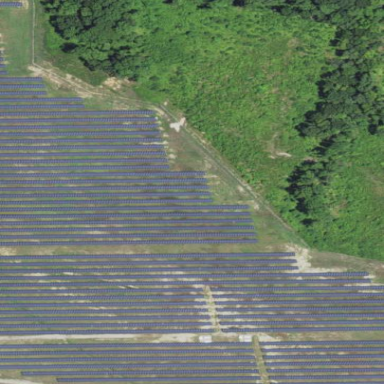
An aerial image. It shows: Solar photovoltaic power plant surrounded by fence.